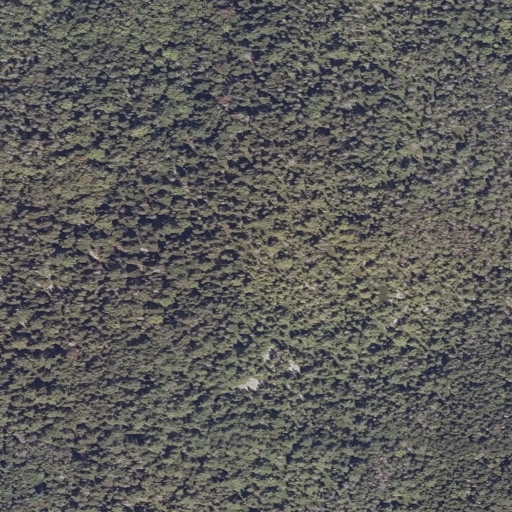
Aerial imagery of mountain in Maine named Mount Gilboa containing evergreen forest, mixed forest, and woody wetlands